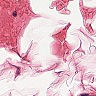
Metastatic tissue present: no